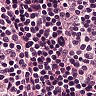
Metastatic tissue present: no